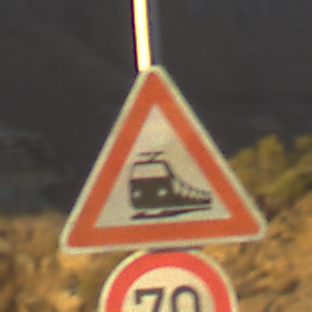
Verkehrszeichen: Bahnuebergang
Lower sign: Geschwindigkeit70
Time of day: SunriseSunset
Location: Outdoor (Nature)
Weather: Clear
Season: NotSpecified
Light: Natural